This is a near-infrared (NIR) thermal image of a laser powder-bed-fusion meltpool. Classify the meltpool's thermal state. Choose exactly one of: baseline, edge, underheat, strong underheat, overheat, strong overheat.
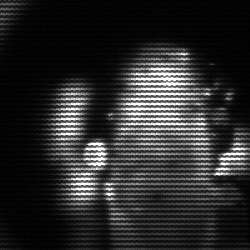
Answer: strong underheat